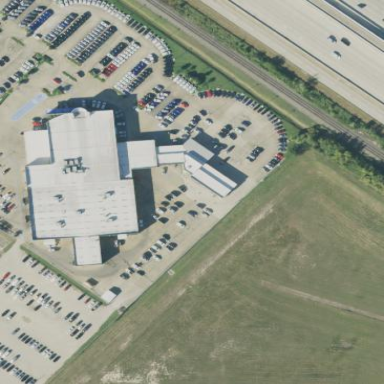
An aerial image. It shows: Commercial building with car shop.